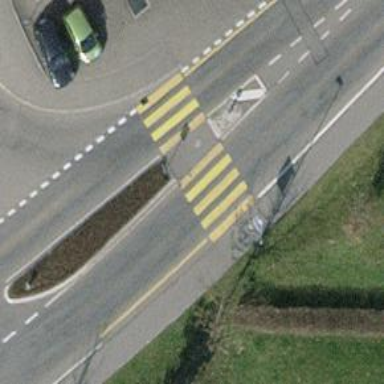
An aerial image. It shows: Uncontrolled crossing with pedestrian island.